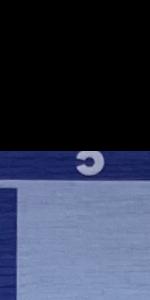
Label: Empty